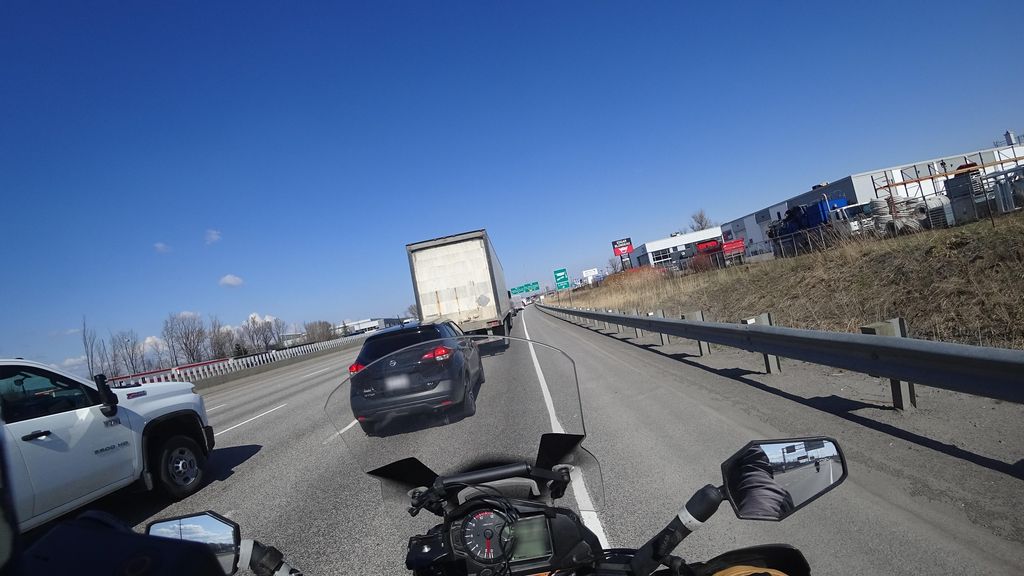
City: quebec_city